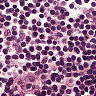
Metastatic tissue present: no